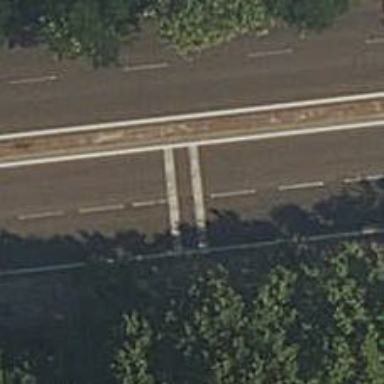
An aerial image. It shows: Bump for traffic calming.